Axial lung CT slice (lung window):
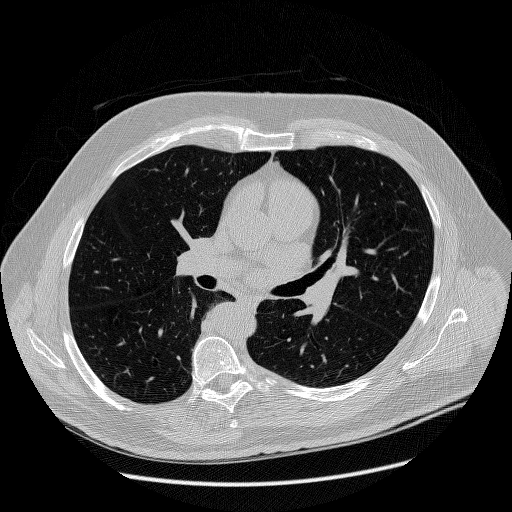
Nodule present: no